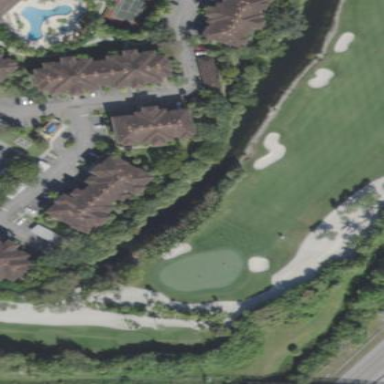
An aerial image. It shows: Water hazard on golf course. The hazard is natural water feature.